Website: slack
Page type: payment
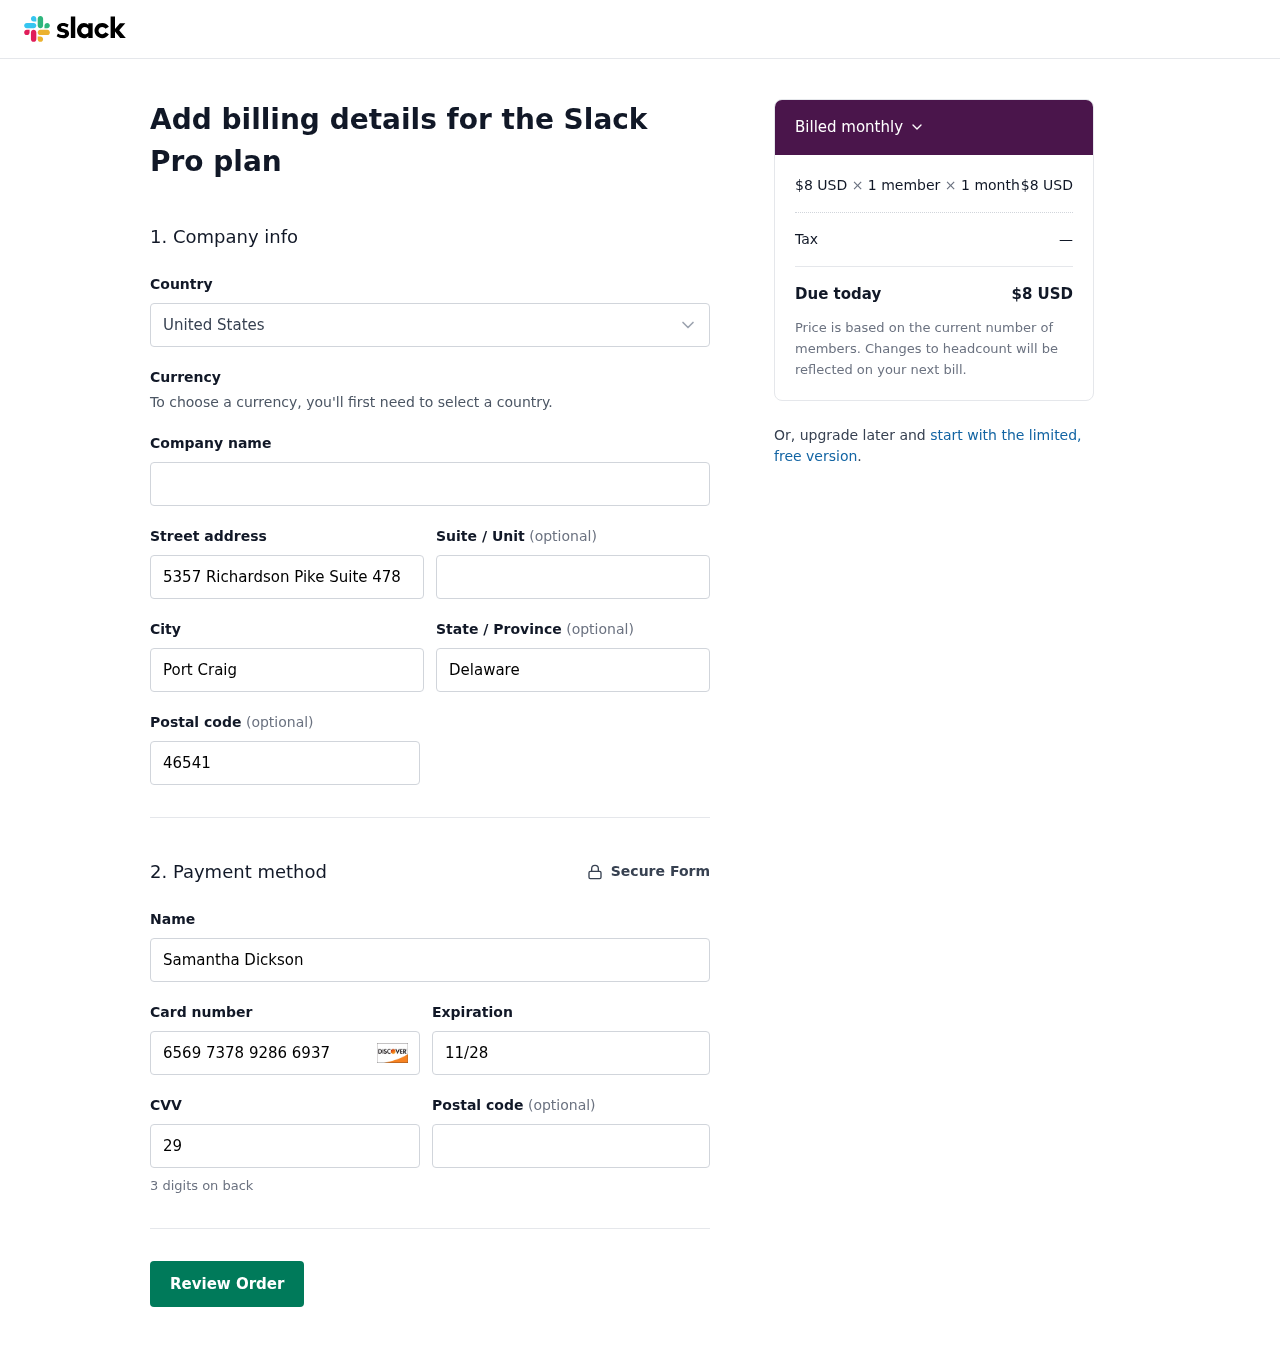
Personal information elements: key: PII_COUNTRY
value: United States
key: PII_STREET
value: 5357 Richardson Pike Suite 478
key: PII_CITY
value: Port Craig
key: PII_STATE
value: Delaware
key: PII_POSTCODE
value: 46541
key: PII_FULLNAME
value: Samantha Dickson
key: PII_CARD_NUMBER
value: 6569 7378 9286 6937
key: PII_CARD_EXPIRY
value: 11/28
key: PII_CARD_CVV
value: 296
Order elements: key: ORDER_PRICE_PER_MEMBER
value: $8 USD
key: ORDER_NUM_MEMBERS
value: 1 member
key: ORDER_NUM_MONTHS
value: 1 month
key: ORDER_SUBTOTAL
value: $8 USD
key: ORDER_TAX
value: —
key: ORDER_TOTAL
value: $8 USD